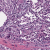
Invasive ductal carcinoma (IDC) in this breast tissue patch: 1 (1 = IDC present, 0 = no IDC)